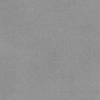
Label: dusty